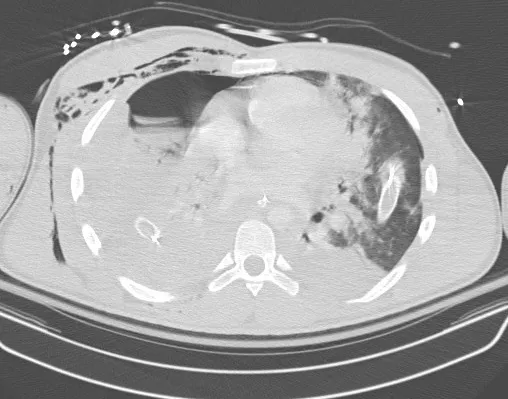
Contrast CT chest showed pneumopericardium, pneumomediastinum, right hydropneumothorax and subcutaneous emphysema.
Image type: radiology (ct)